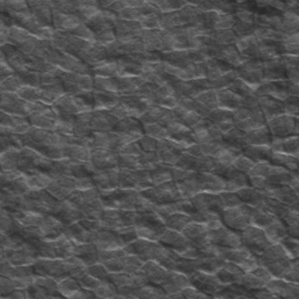
Label: frost